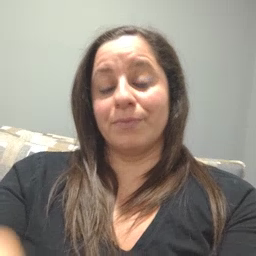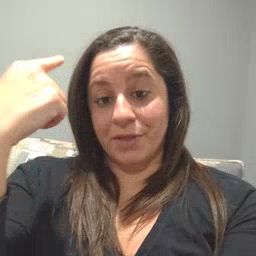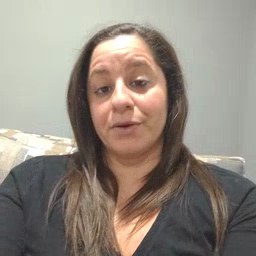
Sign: black